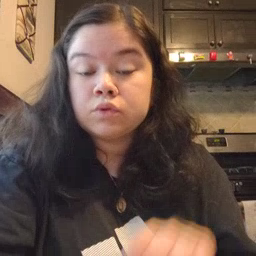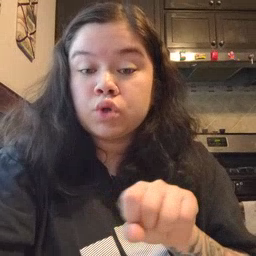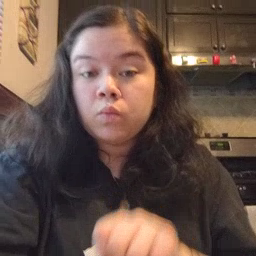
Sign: shoe